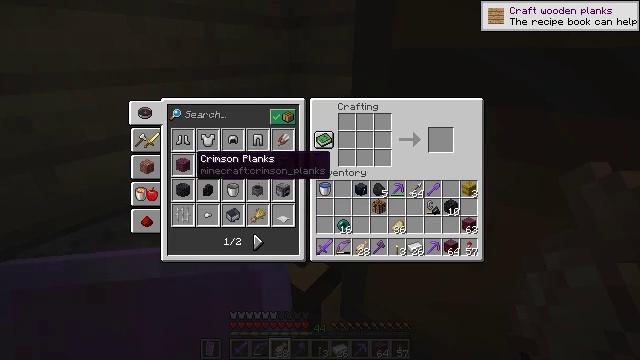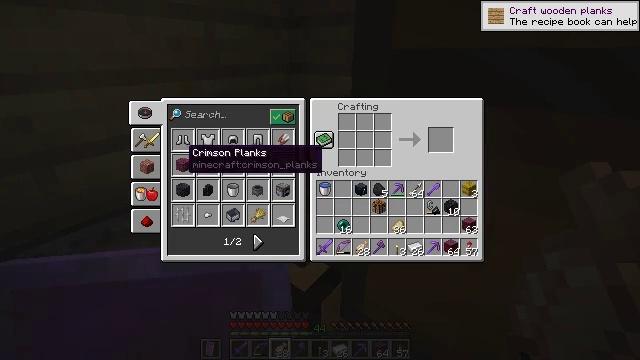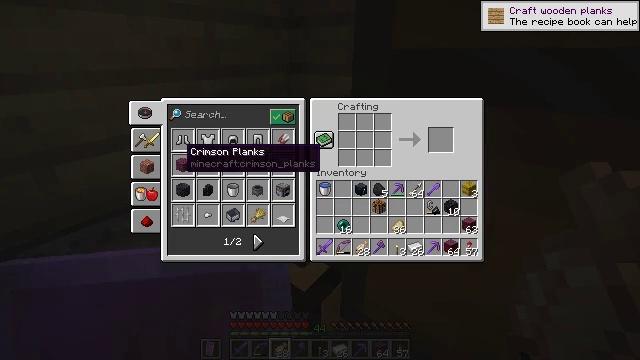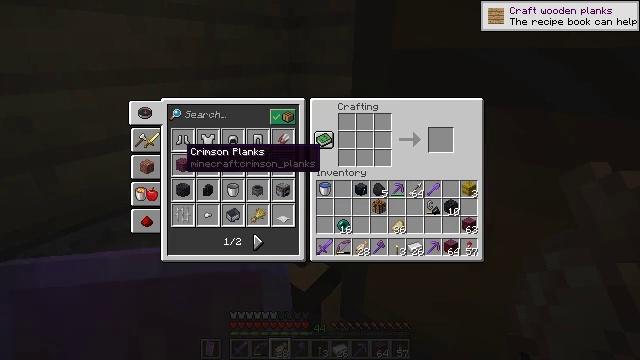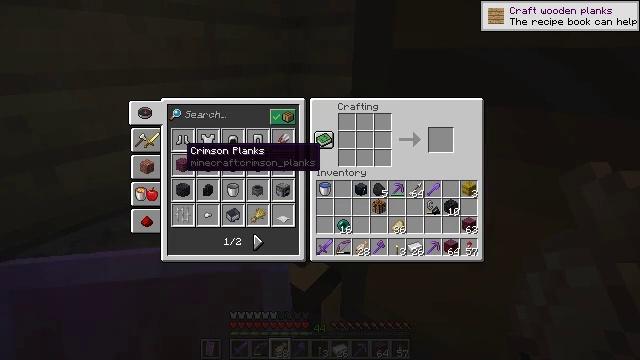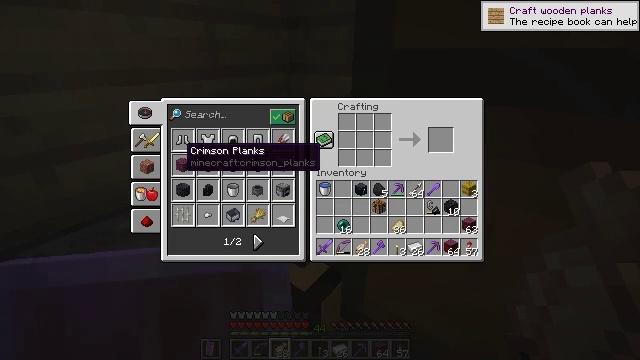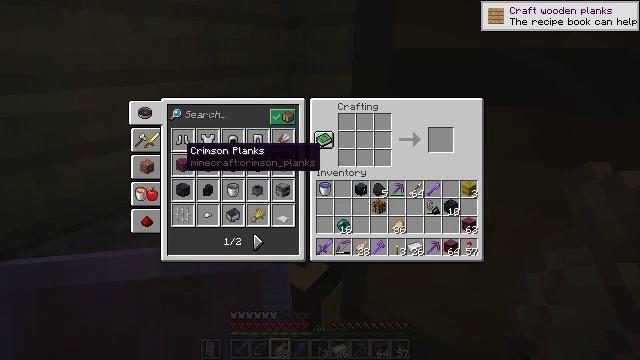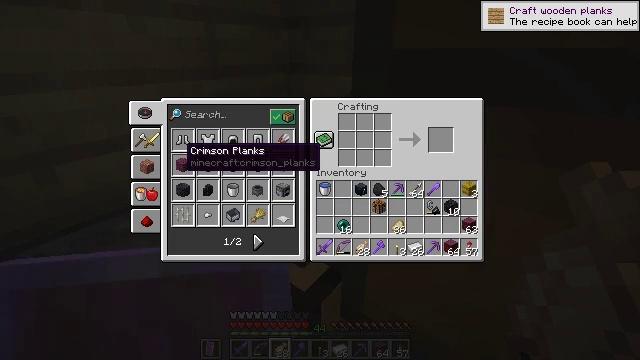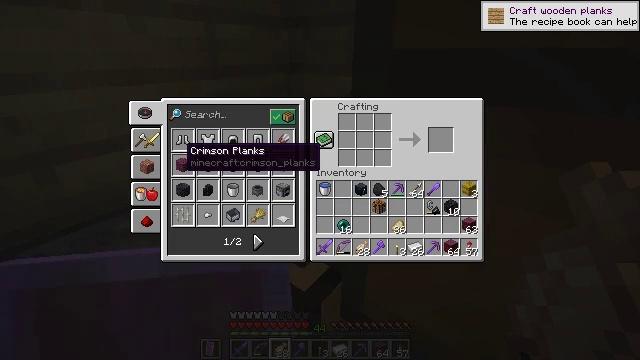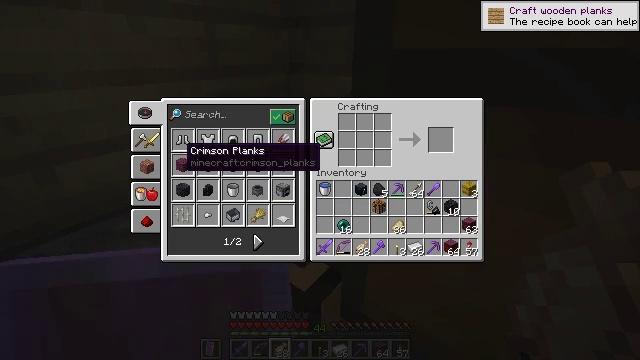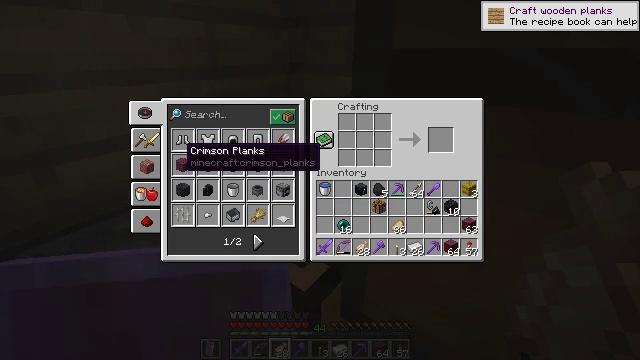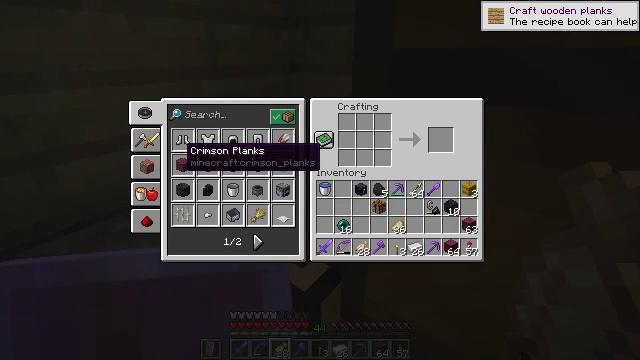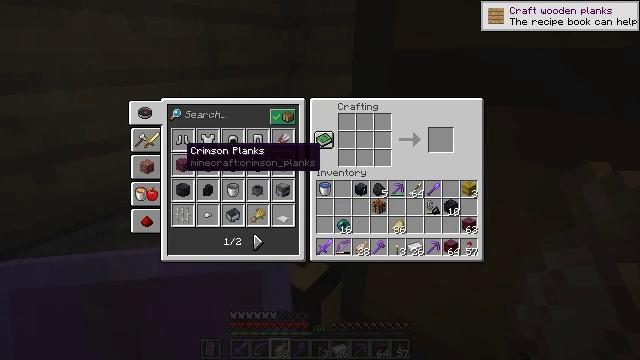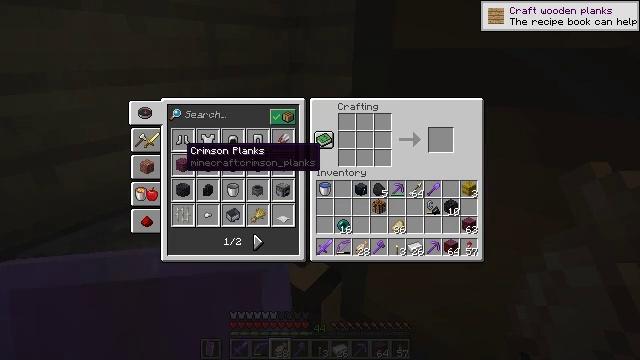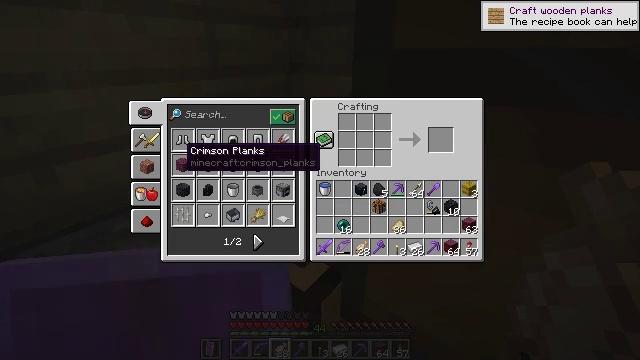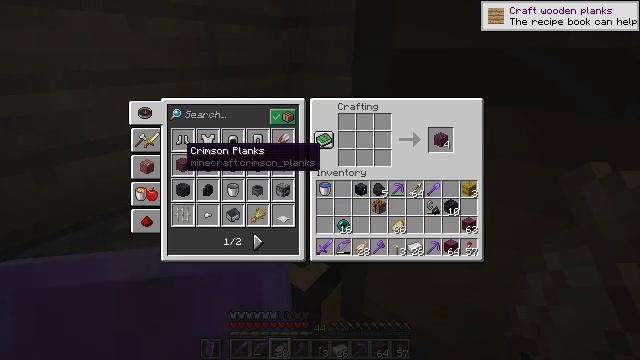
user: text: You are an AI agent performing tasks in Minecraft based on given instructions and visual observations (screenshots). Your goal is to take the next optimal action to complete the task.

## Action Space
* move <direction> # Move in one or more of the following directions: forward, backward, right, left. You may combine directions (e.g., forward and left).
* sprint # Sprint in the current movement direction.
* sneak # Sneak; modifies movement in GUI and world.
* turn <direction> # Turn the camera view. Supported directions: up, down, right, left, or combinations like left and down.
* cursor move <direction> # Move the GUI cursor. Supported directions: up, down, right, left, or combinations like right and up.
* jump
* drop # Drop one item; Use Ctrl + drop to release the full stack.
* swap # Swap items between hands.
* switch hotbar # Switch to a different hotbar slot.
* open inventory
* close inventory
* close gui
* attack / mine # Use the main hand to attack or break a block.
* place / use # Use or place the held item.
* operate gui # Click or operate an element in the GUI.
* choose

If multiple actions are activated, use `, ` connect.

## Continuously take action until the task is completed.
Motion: motion action
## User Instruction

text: Use crimson stems to create crimson planks.
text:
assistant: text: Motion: turn left
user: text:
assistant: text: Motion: no_op
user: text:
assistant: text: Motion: no_op
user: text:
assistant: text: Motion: no_op
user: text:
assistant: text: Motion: sneak
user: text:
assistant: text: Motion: sneak
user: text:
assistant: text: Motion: sneak
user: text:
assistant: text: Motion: sneak
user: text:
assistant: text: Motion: sneak
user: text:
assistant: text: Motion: sneak, attack / mine
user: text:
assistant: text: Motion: sneak, attack / mine
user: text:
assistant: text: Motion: sneak, attack / mine
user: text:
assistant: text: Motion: sneak, attack / mine
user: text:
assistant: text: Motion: sneak, attack / mine
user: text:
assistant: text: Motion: sneak, attack / mine
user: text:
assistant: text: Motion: sneak, turn right
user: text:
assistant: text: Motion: sneak, turn right and down
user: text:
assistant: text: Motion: sneak, turn right
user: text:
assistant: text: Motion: sneak, turn right
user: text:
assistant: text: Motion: sneak
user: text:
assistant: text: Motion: sneak
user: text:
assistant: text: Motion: sneak
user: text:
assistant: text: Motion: sneak, turn right and up
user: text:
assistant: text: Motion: sneak, turn right
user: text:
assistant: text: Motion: sneak
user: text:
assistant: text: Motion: sneak
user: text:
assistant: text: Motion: sneak
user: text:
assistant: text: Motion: sneak
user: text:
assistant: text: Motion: sneak, turn left
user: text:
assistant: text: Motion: sneak, turn left